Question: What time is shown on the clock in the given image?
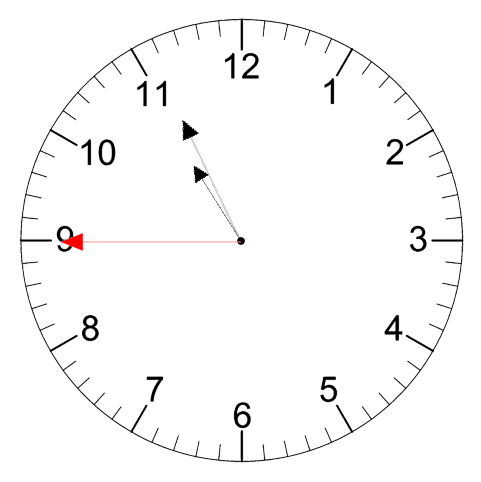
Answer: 10:55:45